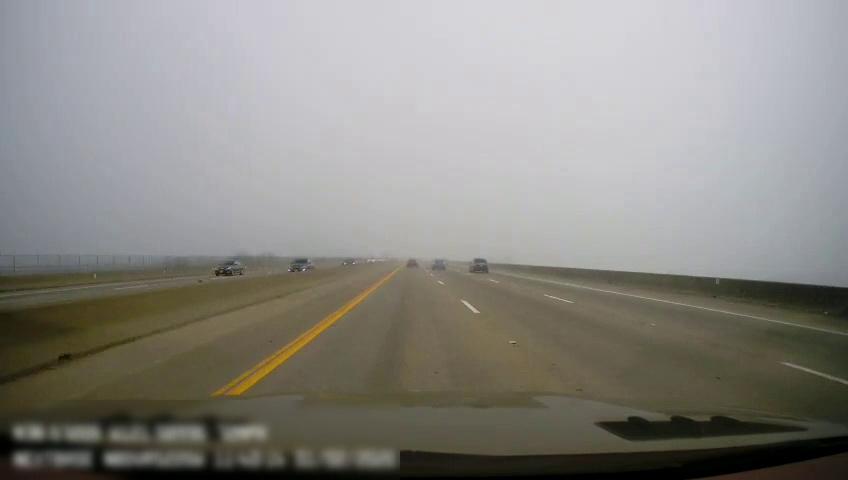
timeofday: Day
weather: Cloudy
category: Drivable Space
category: Drivable Space
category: Vehicles | Car
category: Vehicles | Car
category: Vehicles | Car
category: Vehicles | Car
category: Vehicles | Car
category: Vehicles | Car
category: Lanes | Current Lane
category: Lanes | Current Lane
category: Lanes | Alternate Lane
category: Lanes | Alternate Lane
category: Lanes | Alternate Lane
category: Lanes | Opposite Lane
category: Lanes | Opposite Lane